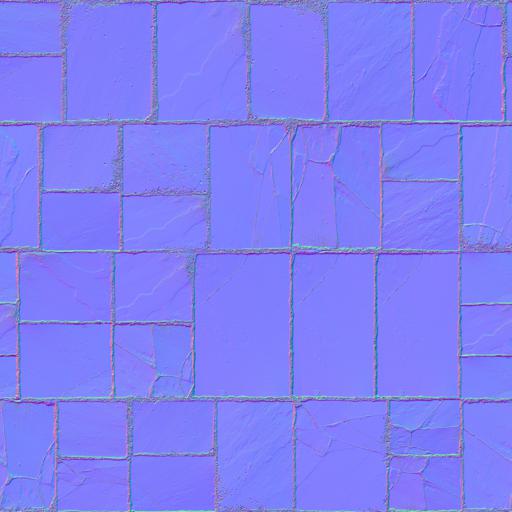
random tiled tiles